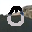
Label: 0